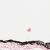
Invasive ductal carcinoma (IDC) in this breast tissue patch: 0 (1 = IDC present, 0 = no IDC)